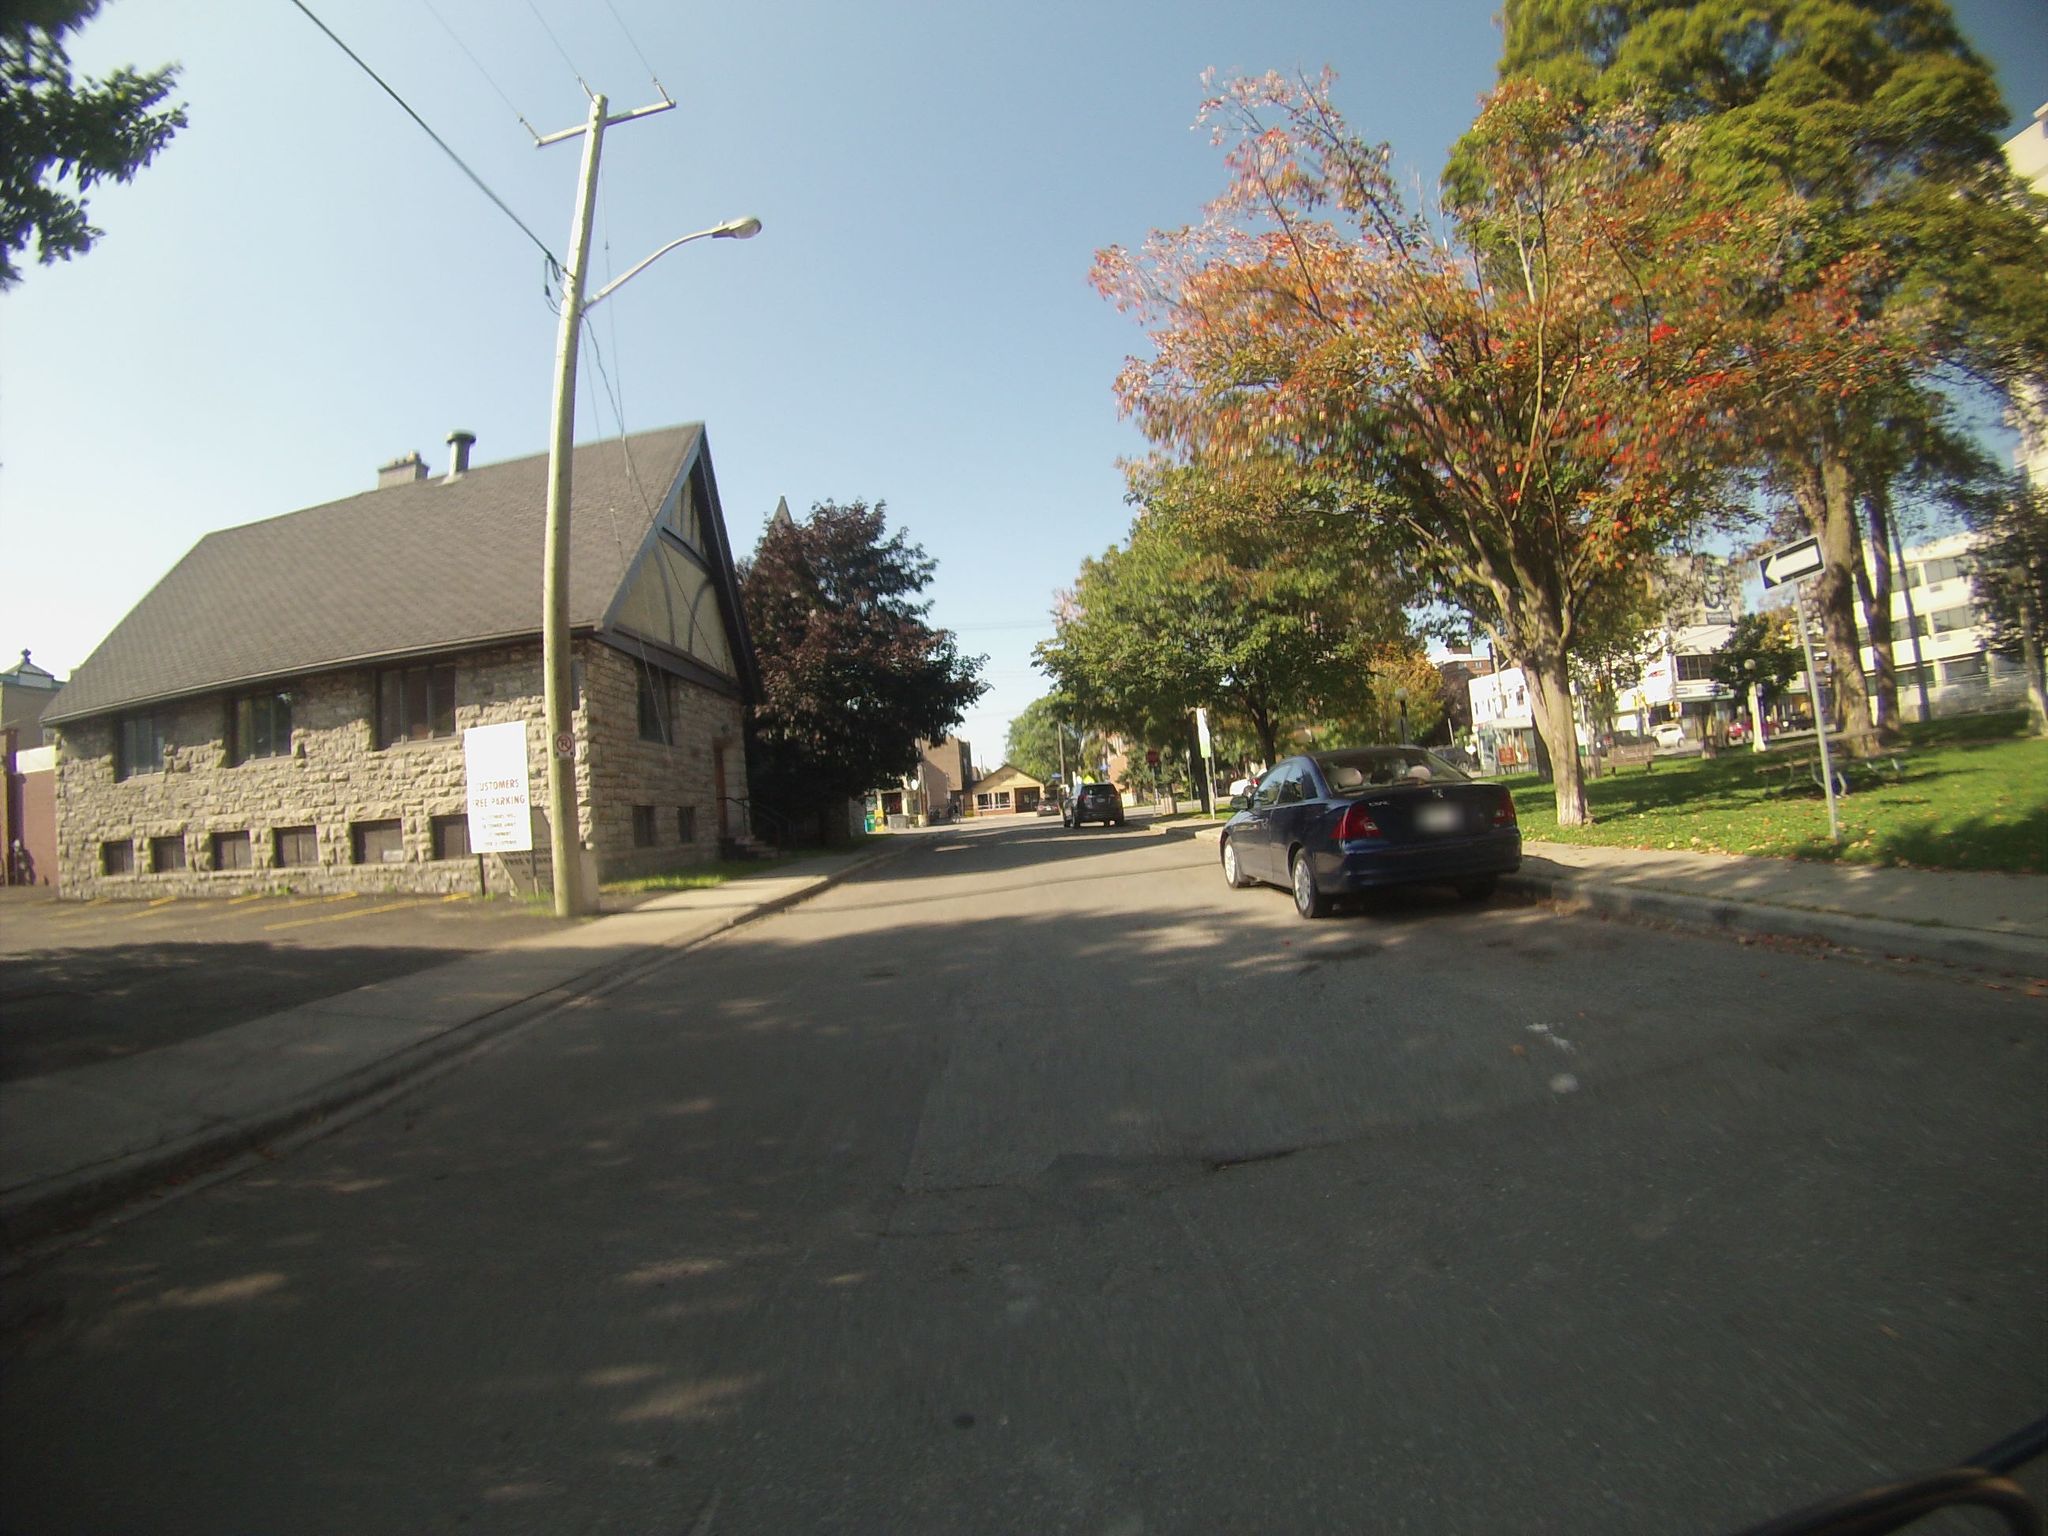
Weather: clear
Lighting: day
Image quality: good
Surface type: driving surface
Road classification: residential
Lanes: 1
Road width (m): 1.5
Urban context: urban centre
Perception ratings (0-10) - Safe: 6.13, Lively: 8.52, Beautiful: 8.96, Boring: 2.79, Depressing: 2.05, Wealthy: 3.32